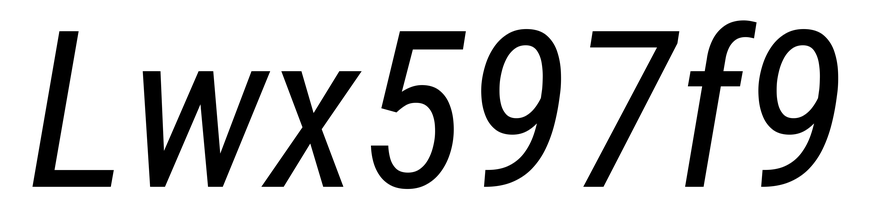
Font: Roboto-Italic_Condensed_Italic